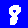
Digit: 8